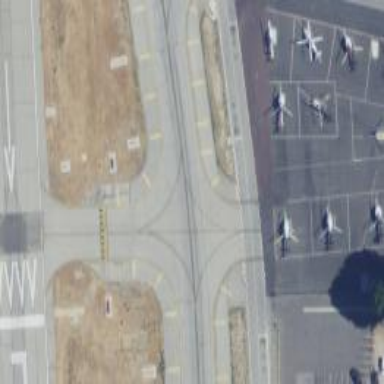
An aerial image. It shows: Image of taxiway at airport.